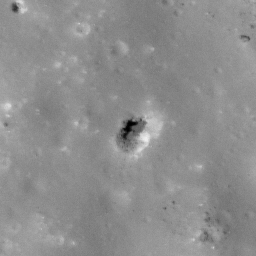
Pit: Kepler 3
Host crater: Kepler
Host type: impact_melt
Lunar coordinates: latitude 8.164, longitude 322.045